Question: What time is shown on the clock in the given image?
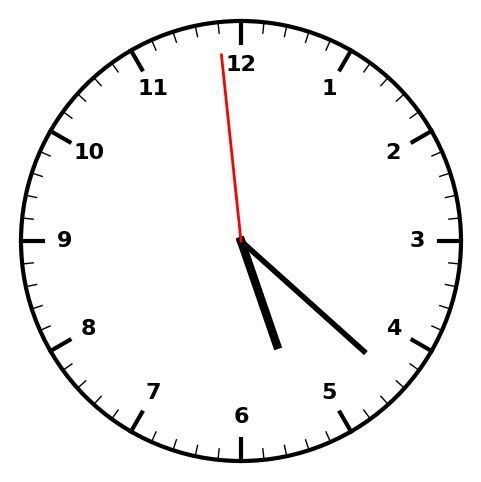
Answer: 05:21:59